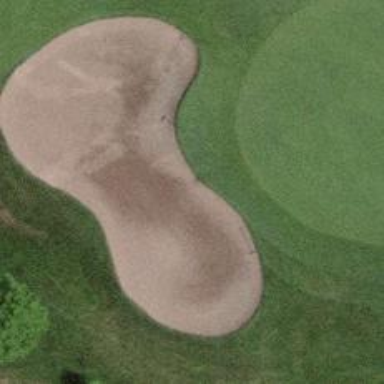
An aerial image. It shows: Golf bunker.